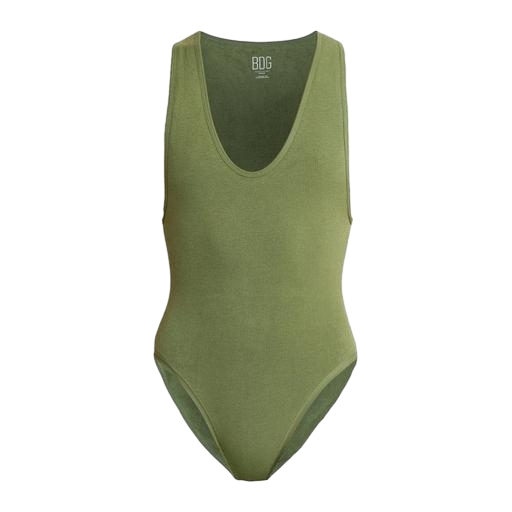
green rib tank, green scoop neck, moss green tank top, white background